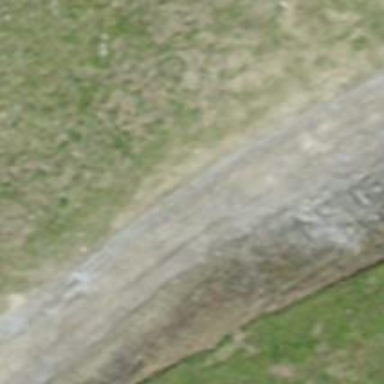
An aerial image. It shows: Gravel track with excellent trail visibility. The track has grade2 tracktype.